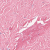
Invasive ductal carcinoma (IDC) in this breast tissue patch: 1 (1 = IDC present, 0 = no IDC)